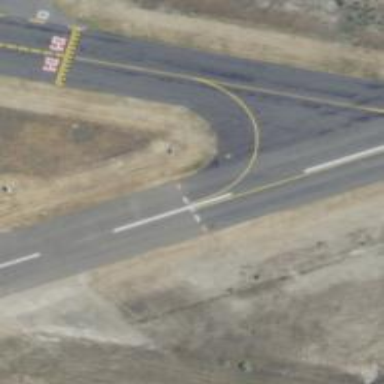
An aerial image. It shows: Image of taxiway at airport.